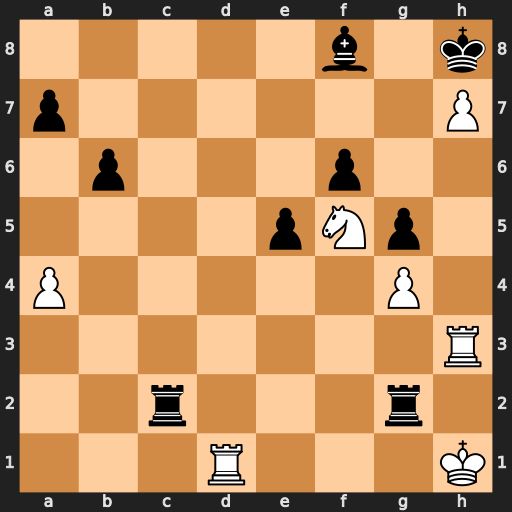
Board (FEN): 5b1k/p6P/1p3p2/4pNp1/P5P1/7R/2r3r1/3R3K
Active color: w
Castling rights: -
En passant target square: -
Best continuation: Rd8 Rh2+ Rxh2 Rc1+ Kg2